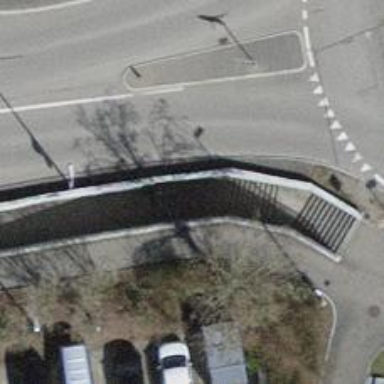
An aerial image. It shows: Path through tunnel.